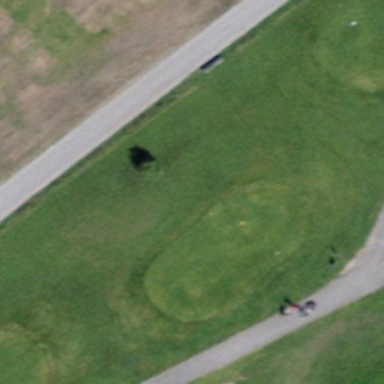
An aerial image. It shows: Grass area designated as golf tee.